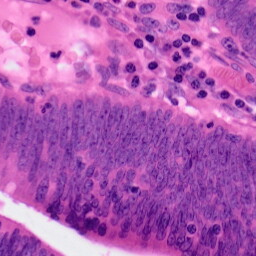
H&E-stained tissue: Colon